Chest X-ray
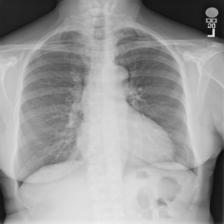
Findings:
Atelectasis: negative
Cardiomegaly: positive
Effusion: negative
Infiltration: negative
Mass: negative
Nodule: negative
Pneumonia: negative
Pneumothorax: negative
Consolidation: negative
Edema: negative
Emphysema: negative
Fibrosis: negative
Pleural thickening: negative
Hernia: negative